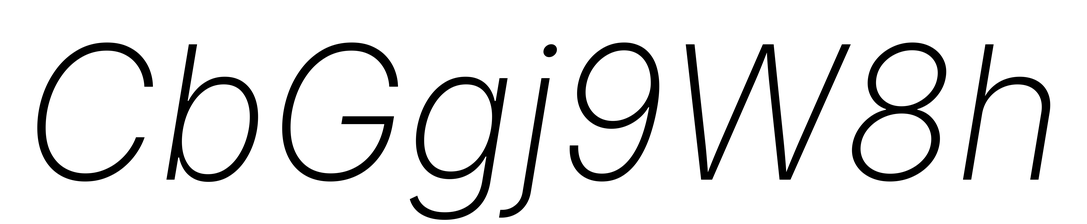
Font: Inter-Italic_ExtraLight_Italic